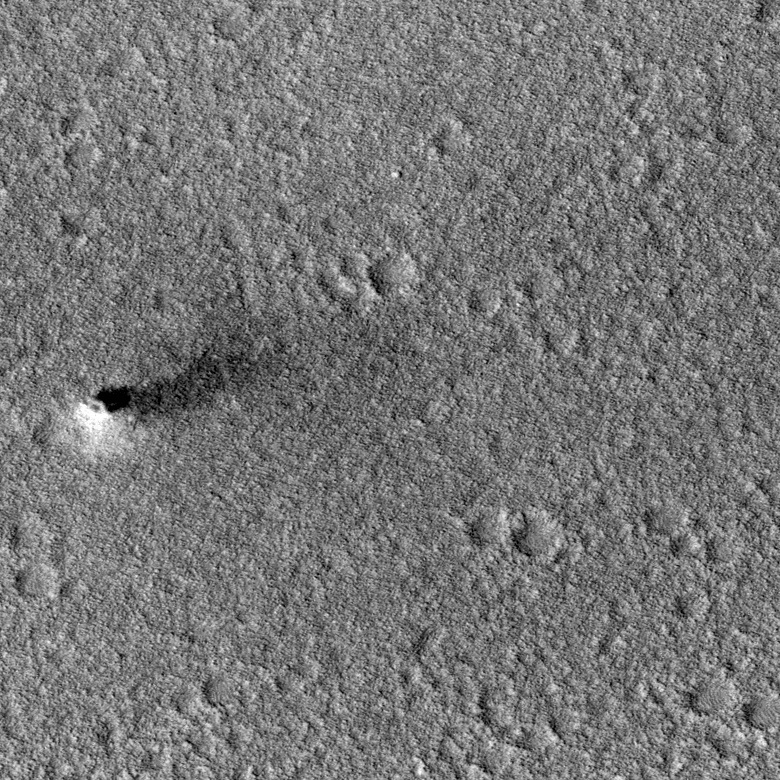
Label: dustdevil